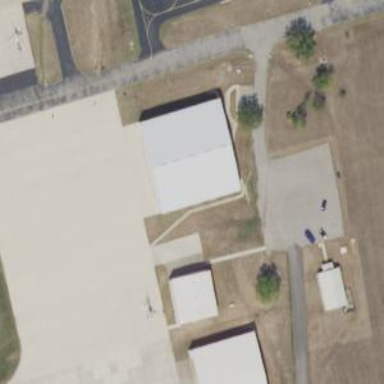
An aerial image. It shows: Hangar located at airport.